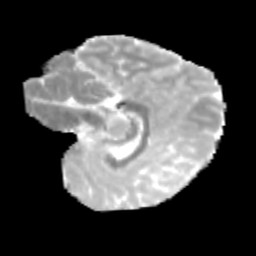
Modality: MD
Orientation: sagittal
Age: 12
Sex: female
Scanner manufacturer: siemens
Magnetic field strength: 3 T
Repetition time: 3.8 s
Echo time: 0.07 s